Question: In 'composer.json' I have the following data:
'''
{
"require": {
"slim/slim": "2.*",
},
"autoload": {
"psr-0": {
"lib": "lib/"
}
}
}
'''
'lib' folder resides beside 'vendor' folder. Inside of lib I have a class named 'Decorator.php' and my class name is 'Decorator' as below:
'''
namespace lib;
class Decorator
{
public function OutputDecorate()
{
return true;
}
}
'''
I ran 'php compooser.phar update' and get the message 'Nothing to install or update blah blah blah'.
And to have a better understanding, this is a part of project folder structure:

Now when I want ti instantiate my class I cannot access my class.
'''
use lib;
class Collection {
public $decorator;
public function __construct() {
$this->decorator = new Decorator();
}
'''
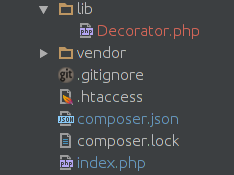
Answer: You should be doing:
'''
use lib\Decorator;
'''
if you want to be able to do 'new Decorator();' in your code.
The PHP use statement only includes a single class, it doesn't import whole namespaces.
Are you a recovering Java programmer?
Also for PSR-0, the declaration in the composer.json of where classes are needs to point at containing directory not the top level namespace. e.g. I think it should be:
'''
"psr-0": {
"lib": "./"
}
'''
or
'''
"psr-0": {
"lib": ""
}
'''